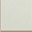
Piece: xx